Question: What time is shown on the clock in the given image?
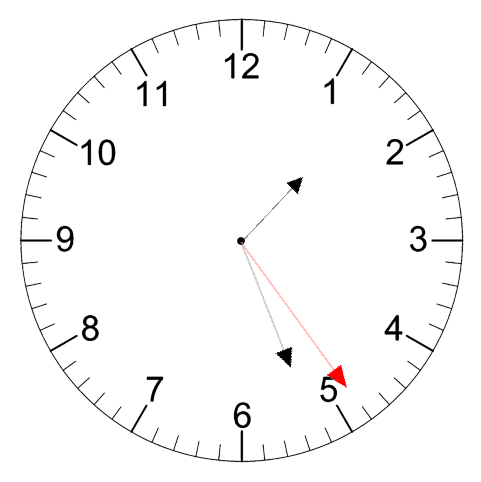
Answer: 01:26:24